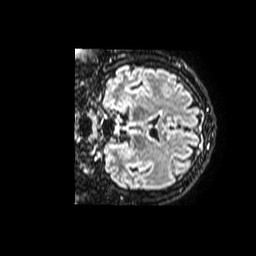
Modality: FLAIR
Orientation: coronal
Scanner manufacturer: philips
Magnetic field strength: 1.5 T
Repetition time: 8 s
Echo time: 0.2884 s